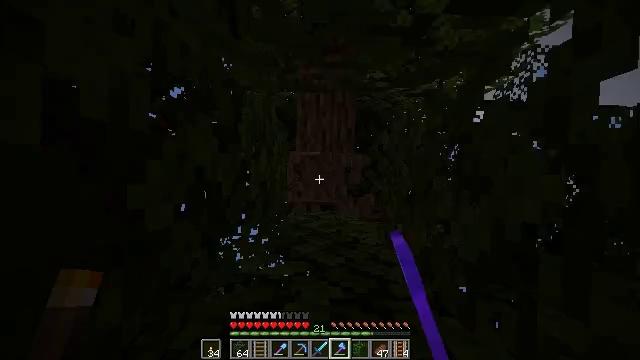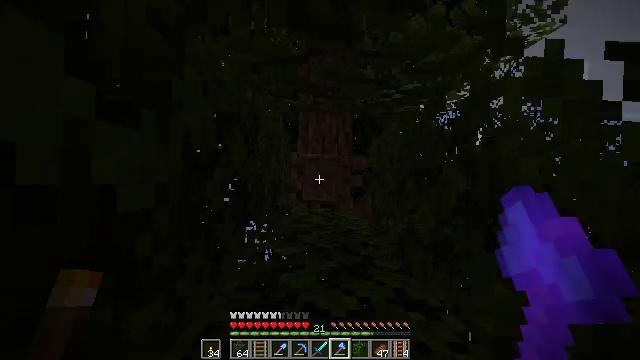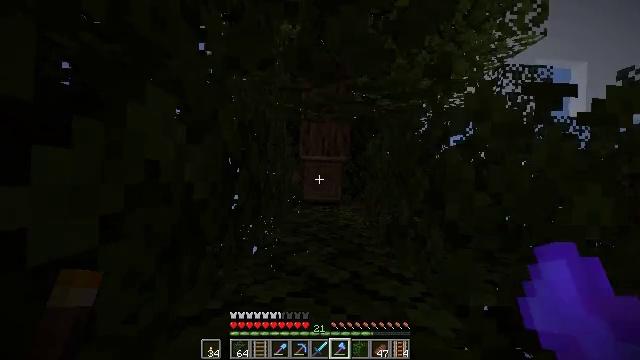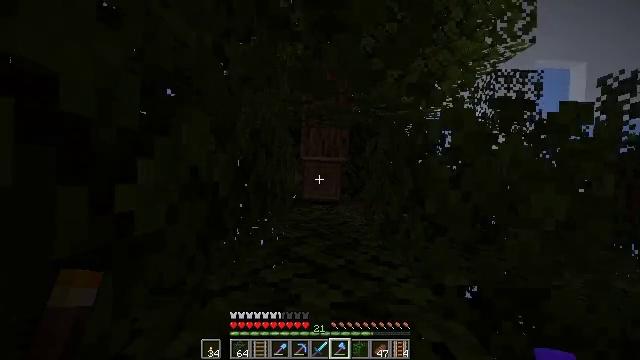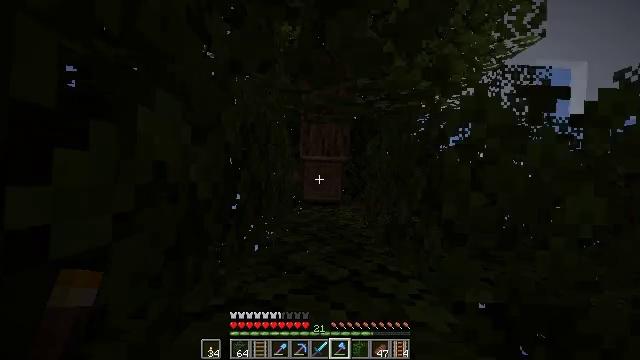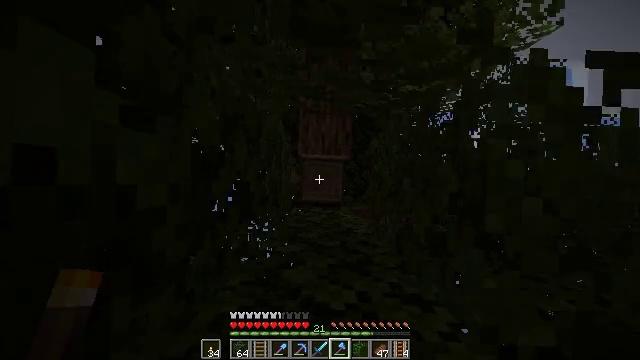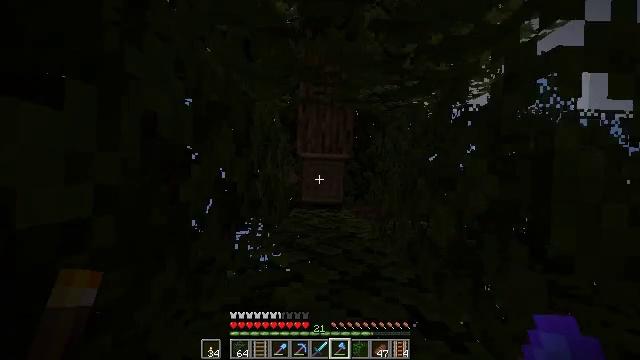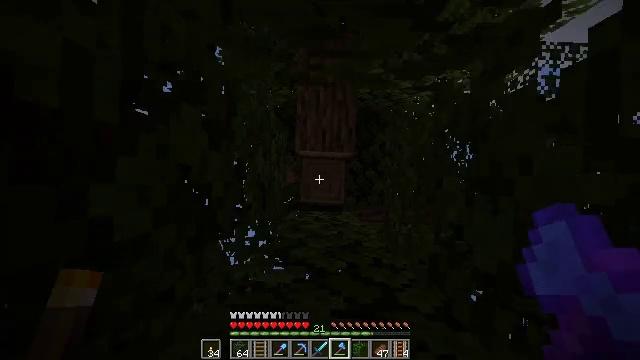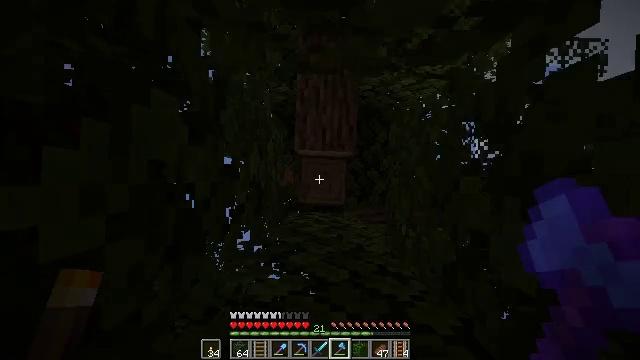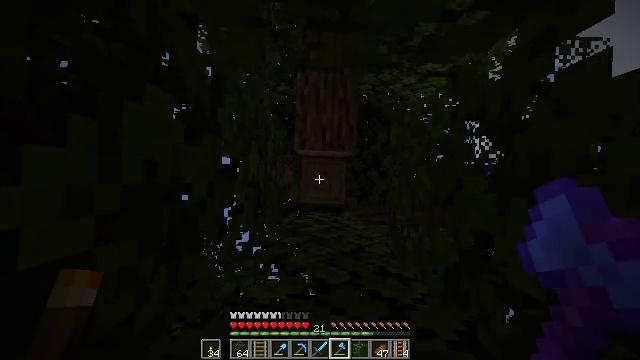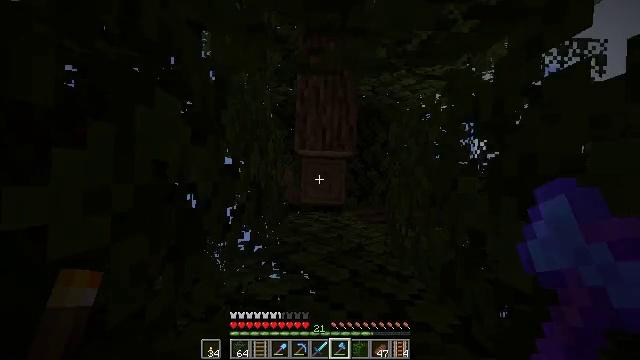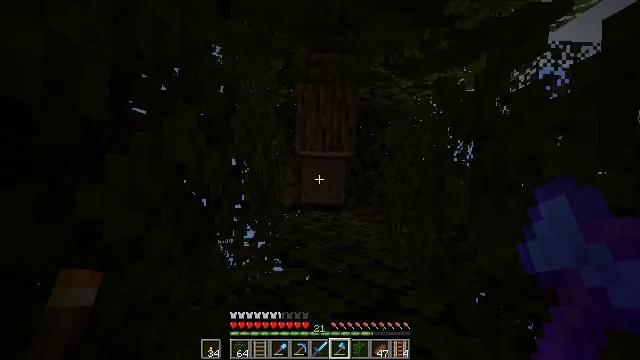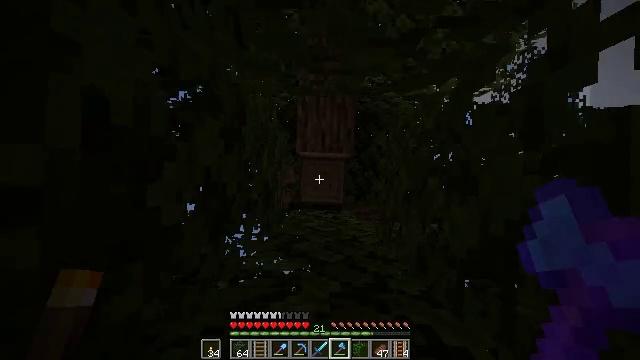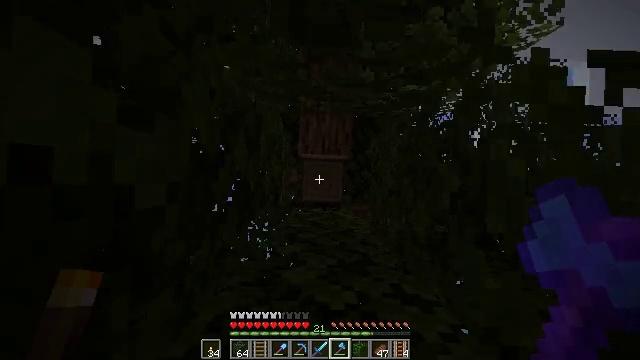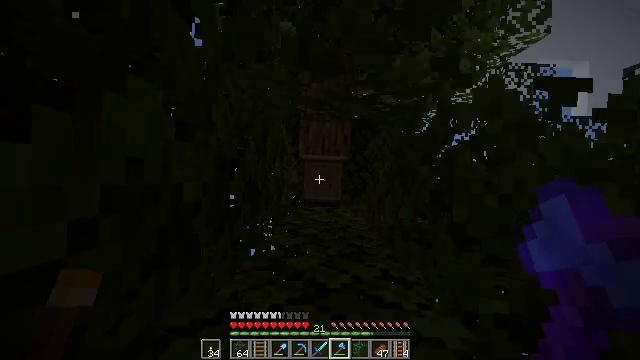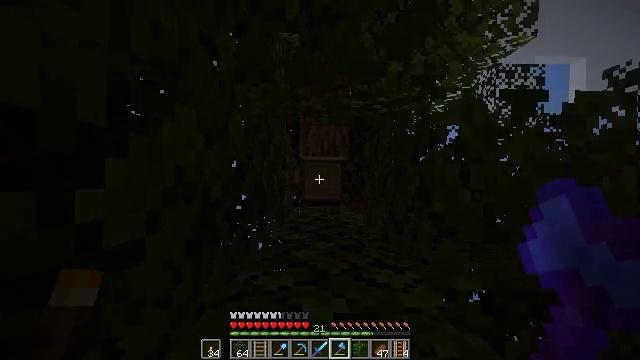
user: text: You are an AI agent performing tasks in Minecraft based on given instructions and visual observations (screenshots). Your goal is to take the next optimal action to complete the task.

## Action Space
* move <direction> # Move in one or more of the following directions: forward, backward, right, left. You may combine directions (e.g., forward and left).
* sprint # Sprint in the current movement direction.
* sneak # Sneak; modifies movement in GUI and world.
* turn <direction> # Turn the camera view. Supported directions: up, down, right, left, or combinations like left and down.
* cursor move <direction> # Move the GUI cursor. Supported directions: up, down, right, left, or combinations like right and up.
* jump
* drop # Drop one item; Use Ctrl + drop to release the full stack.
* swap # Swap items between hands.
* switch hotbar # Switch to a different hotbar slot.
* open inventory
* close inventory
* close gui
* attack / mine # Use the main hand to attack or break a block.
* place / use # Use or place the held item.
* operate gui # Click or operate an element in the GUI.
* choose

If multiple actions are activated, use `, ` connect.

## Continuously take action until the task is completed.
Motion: motion action
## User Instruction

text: Mine oak leaves.
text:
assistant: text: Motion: attack / mine, jump
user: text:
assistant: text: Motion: attack / mine, jump
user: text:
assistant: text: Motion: attack / mine, jump
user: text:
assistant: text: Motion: attack / mine, jump
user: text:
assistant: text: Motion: attack / mine, jump
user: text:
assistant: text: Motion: attack / mine, jump
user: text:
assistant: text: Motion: attack / mine, jump
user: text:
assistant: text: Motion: attack / mine, jump
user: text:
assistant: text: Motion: attack / mine, jump
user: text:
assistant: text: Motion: attack / mine, jump
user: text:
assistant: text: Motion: attack / mine, jump
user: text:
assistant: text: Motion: attack / mine, jump
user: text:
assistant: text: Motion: attack / mine, jump
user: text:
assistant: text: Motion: attack / mine, jump
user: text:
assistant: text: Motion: turn left, attack / mine, jump
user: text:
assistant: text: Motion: turn left and down
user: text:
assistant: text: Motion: turn down
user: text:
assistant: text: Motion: turn down
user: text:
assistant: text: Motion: turn down
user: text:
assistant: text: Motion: turn down
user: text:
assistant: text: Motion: turn right and down
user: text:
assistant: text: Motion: turn right and down
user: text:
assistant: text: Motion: turn right and down
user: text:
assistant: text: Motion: turn down, attack / mine
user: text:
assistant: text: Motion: turn down, attack / mine
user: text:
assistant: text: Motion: turn down, attack / mine
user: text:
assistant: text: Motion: turn down, attack / mine
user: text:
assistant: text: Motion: turn down, attack / mine
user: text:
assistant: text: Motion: attack / mine
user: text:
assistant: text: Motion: attack / mine